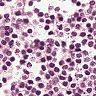
Metastatic tissue present: no